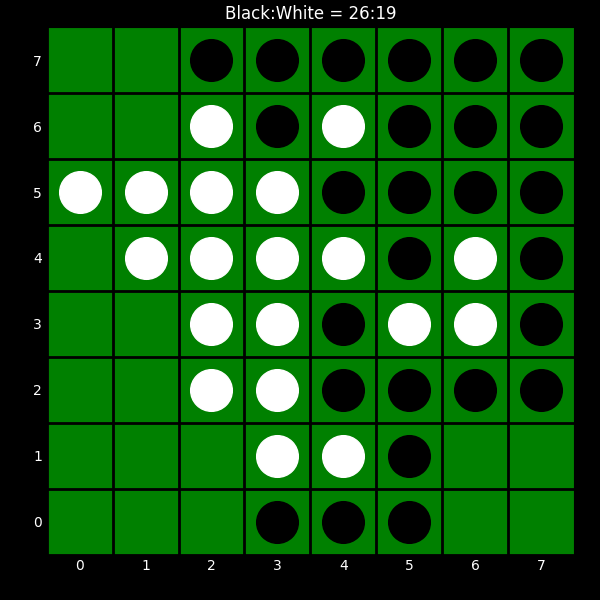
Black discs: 26
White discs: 19